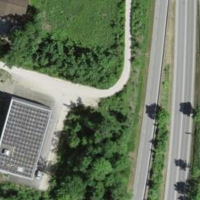
EUNIS habitat code: 57
Species observed at this site:
Carpinus betulus
Prunus spinosa